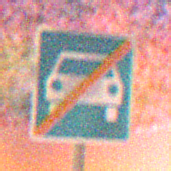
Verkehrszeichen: EndeKraftfahrstrasse
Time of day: Night
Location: Outdoor (Nature)
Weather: Clear
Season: NotSpecified
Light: Natural